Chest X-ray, AP view. Patient: 5 years old, sex M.
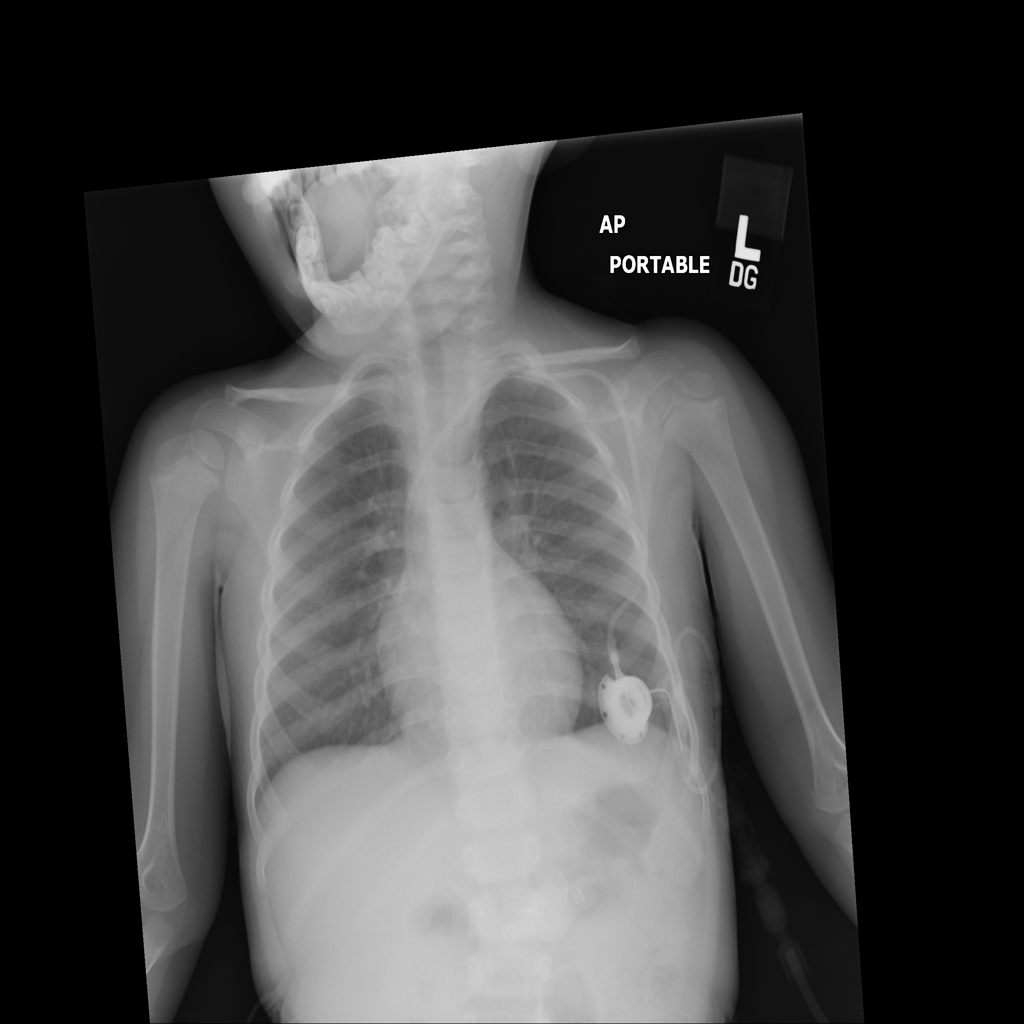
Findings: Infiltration